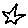
Label: star